Here is the time-frequency representation (spectrogram) of a rolling-element bearing's vibration measurement. Classify the bearing condition as one of: normal, inner_race, outer_race, ball.
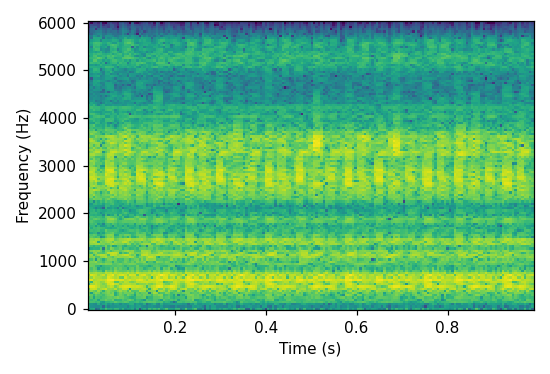
Answer: outer_race